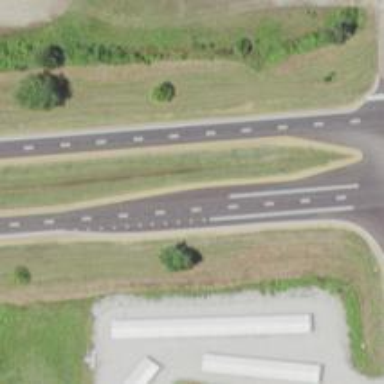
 surfaced with asphalt. It is classified as trunk highway."